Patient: sex M, age 71
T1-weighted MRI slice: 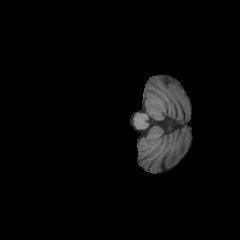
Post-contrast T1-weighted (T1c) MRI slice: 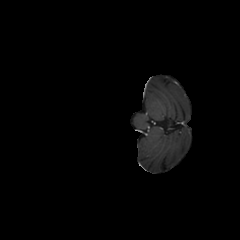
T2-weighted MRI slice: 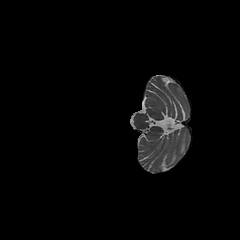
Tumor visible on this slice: no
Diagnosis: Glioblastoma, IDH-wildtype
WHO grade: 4